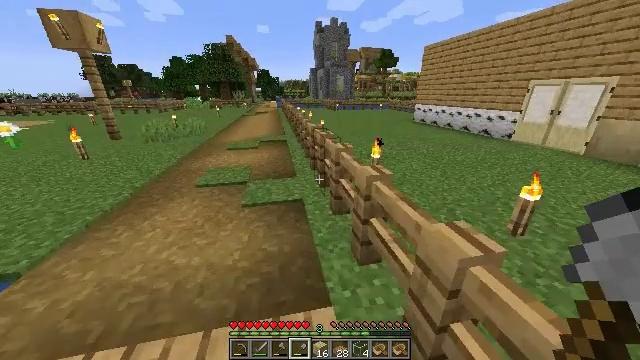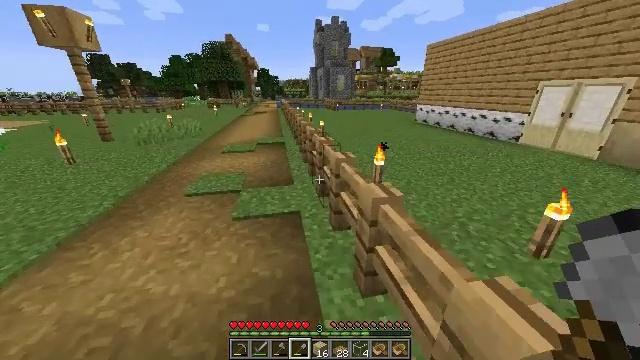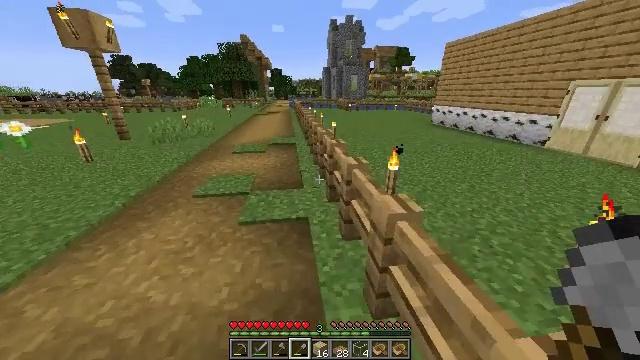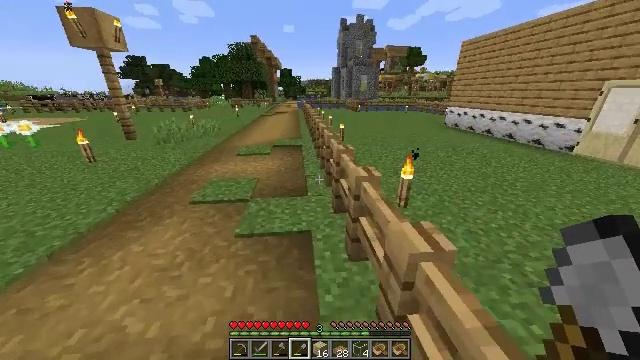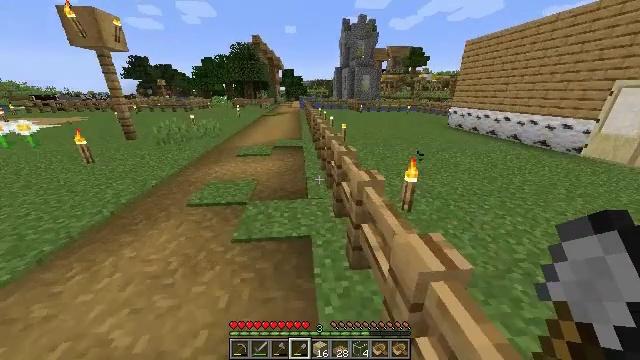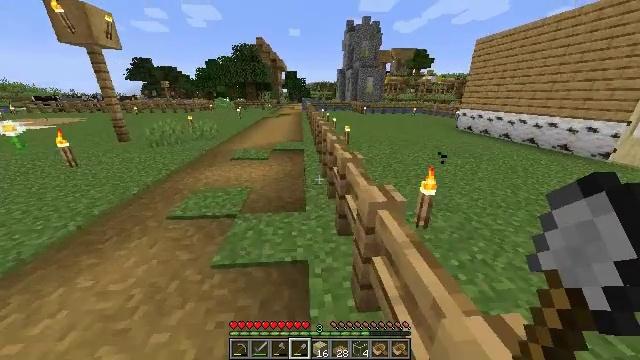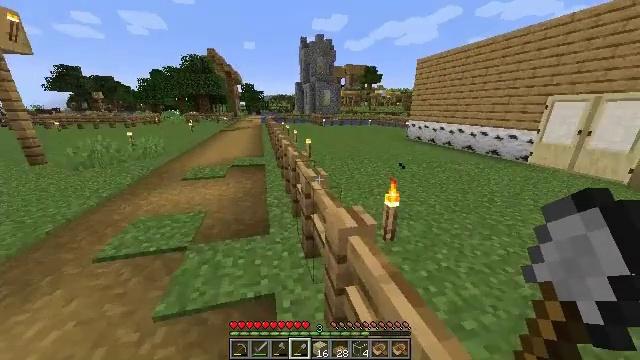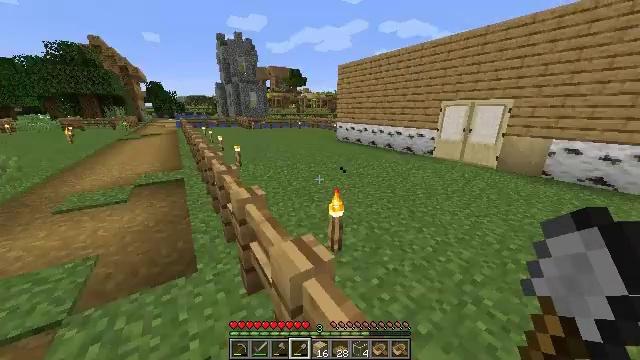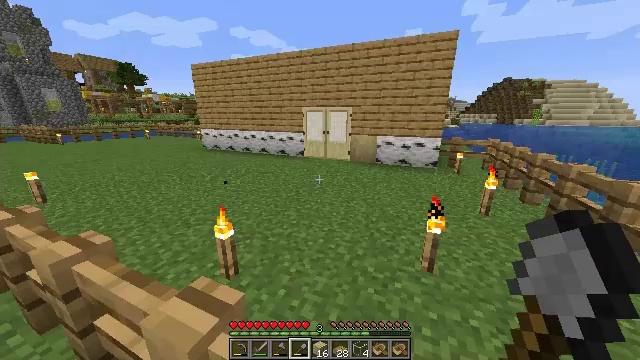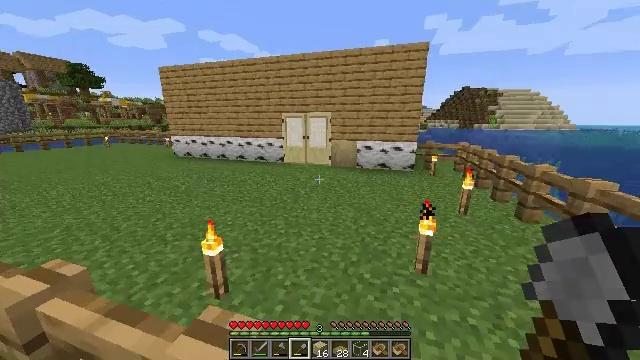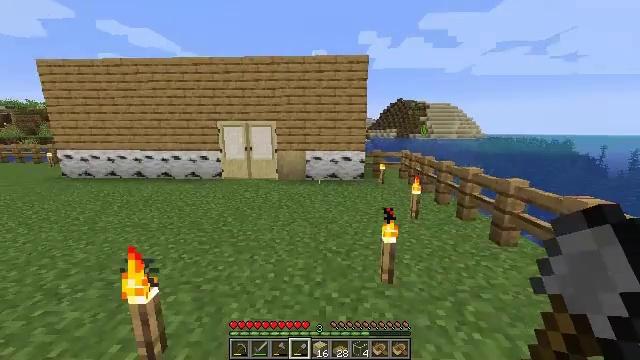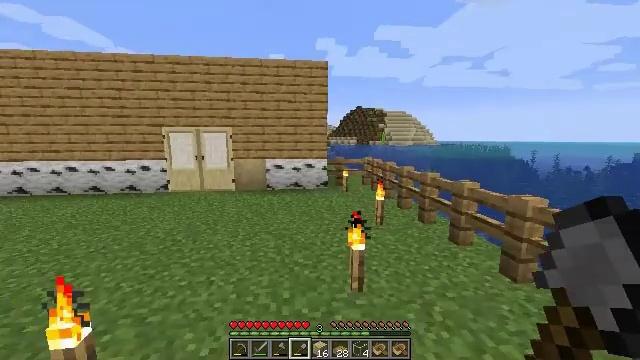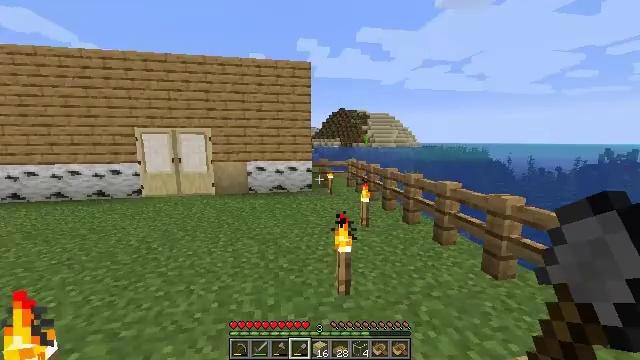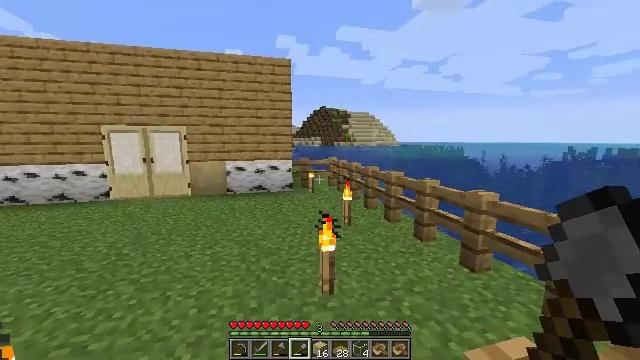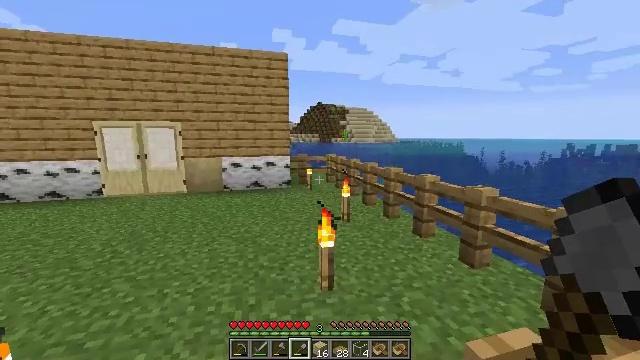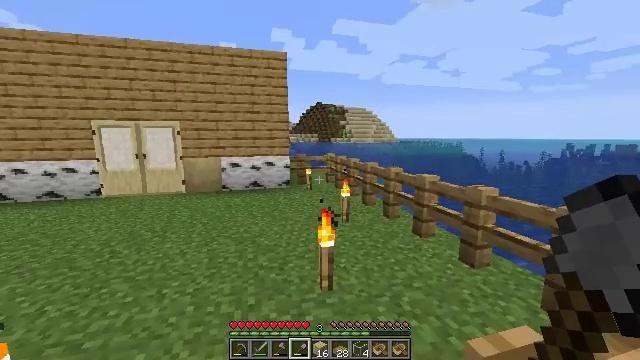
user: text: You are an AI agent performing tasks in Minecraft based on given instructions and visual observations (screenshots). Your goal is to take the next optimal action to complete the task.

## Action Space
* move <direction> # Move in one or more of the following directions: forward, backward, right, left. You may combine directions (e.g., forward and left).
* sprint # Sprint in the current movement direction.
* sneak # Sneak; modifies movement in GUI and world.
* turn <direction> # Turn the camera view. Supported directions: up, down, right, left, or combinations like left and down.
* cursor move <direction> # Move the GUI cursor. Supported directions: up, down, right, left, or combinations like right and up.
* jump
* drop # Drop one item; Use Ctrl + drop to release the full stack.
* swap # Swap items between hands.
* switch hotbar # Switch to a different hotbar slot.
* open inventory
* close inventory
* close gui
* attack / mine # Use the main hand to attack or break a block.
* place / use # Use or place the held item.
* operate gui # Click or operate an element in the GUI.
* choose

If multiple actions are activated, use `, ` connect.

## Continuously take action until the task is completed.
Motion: motion action
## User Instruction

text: Collect sugar cane near water sources.
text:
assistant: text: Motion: move forward, sprint
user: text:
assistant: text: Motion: move forward, sprint, turn left
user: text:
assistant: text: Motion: move forward, sprint, turn left
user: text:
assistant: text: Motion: move forward, sprint
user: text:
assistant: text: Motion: move forward, sprint
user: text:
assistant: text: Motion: move forward, sprint, turn right and up
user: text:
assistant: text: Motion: move forward, sprint, turn right
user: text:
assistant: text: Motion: move forward, sprint, turn right and up
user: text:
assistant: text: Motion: move forward, sprint, turn right and up
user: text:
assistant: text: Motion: move forward, sprint, turn right and up
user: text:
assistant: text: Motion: turn right and up
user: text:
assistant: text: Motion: turn right
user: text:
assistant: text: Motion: turn right
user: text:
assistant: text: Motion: no_op
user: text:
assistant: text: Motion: no_op
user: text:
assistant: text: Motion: no_op
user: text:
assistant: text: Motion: no_op
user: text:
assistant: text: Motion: no_op
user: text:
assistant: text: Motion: no_op
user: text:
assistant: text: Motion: no_op
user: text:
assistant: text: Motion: no_op
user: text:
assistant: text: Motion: no_op
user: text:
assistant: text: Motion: no_op
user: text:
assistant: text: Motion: sprint
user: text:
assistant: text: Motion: move forward, sprint, turn left
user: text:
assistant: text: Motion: move forward, sprint, turn left
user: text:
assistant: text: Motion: move forward, sprint, turn left and up
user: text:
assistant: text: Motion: move forward, sprint, turn left
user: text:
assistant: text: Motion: move forward, sprint, turn left
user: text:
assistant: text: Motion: move forward, sprint, turn left